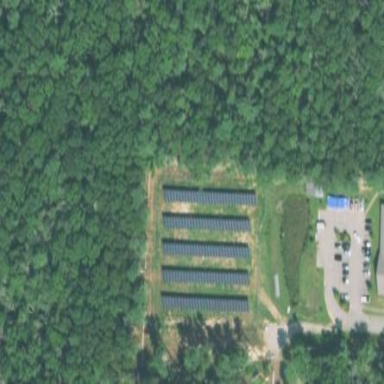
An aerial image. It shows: Solar photovoltaic power plant enclosed by fence. It generates electricity.